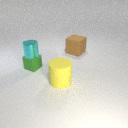
small green rubber cube in front of large brown rubber cube